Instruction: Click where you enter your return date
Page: home
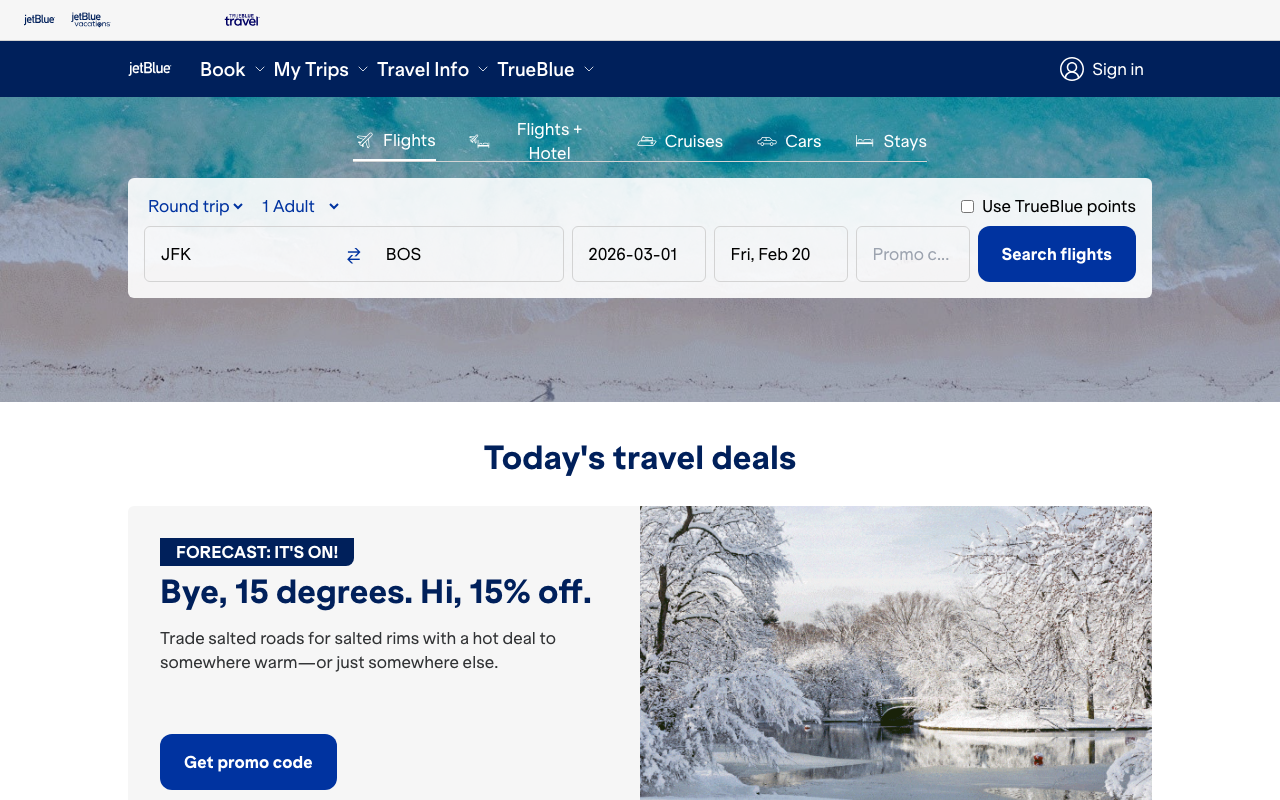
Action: click